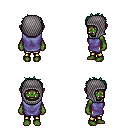
a pixel art fantasy rpg character, female body template, orc, green skin, chain tabard jacket, gold greaves, green bedhead hairstyle, chain hood, four views (front, back, left, right), 2x2 character sprite sheet, small pixel art, hard edges, no anti-aliasing